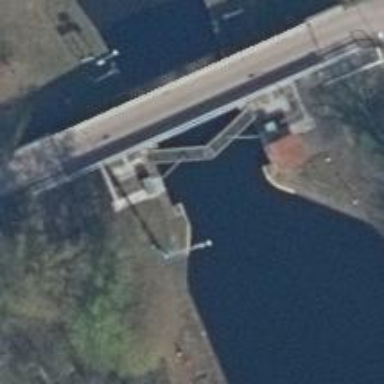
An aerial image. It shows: River with lock obstacle.